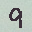
Label: 9